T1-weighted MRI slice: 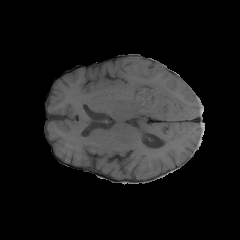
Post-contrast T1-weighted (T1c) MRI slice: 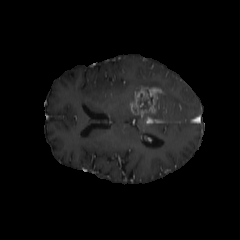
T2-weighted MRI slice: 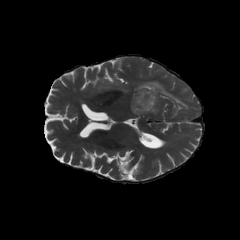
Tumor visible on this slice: yes